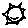
Label: sun